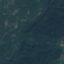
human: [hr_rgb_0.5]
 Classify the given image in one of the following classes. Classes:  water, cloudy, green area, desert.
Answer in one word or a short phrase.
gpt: green area